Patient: sex F, age 75
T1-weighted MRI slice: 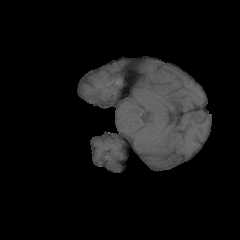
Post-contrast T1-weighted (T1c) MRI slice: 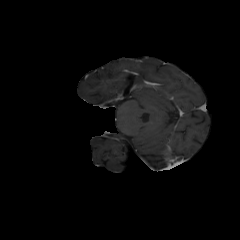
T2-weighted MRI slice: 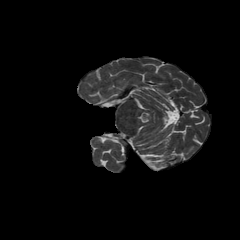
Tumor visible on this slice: no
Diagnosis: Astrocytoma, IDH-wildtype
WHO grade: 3